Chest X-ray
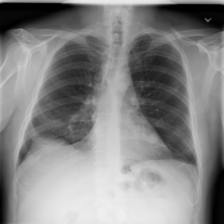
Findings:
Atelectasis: negative
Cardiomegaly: negative
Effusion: negative
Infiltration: negative
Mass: negative
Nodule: negative
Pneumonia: negative
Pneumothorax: negative
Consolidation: negative
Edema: negative
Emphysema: negative
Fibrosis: negative
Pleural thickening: negative
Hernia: negative